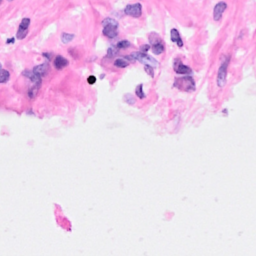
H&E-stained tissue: Breast